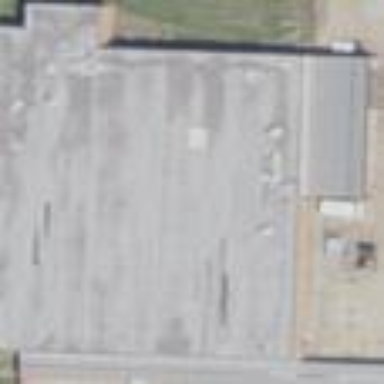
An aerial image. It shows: Post office building.